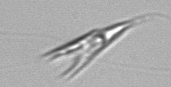
Label: Chrysochromulina_lanceolata